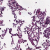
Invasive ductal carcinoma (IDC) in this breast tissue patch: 0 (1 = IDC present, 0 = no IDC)